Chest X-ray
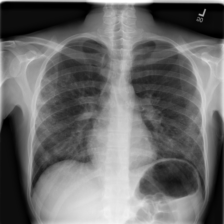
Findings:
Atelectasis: negative
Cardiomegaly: negative
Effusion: negative
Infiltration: positive
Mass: negative
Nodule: negative
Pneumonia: negative
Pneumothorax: negative
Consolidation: negative
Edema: negative
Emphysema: negative
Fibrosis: negative
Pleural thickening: negative
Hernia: negative